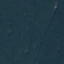
Land use / land cover: Forest